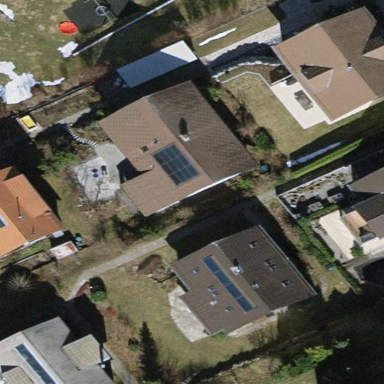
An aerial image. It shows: Simple house.